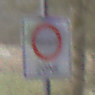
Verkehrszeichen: BeginnUmweltzone
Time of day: MorningAfternoon
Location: Outdoor (Nature)
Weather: PartlyCloudy
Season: NotSpecified
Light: Natural